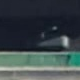
Vehicle type: Medium Vehicle